Question: this method - 'doDayBegin(item.BranchId)' is taking long time to execute. So I am using 'Parallel.ForEach' to execute it parallel. When I am using normal 'foreach' loop its working fine but when i am using 'Parallel.ForEach' it showing this error
'''
public ActionResult Edit([DataSourceRequest] DataSourceRequest request)
{
try
{
JavaScriptSerializer js = new JavaScriptSerializer();
List<DB0010020Vm> _listDB0010020Vm = new List<DB0010020Vm>();
string dataDB0010020vm = Request.Form["griddetailsvm"];
if (!string.IsNullOrEmpty(dataDB0010020vm))
{
_listDB0010020Vm = js.Deserialize<List<DB0010020Vm>>(dataDB0010020vm).
Where(d => d.IsValid == "YES").ToList();
}
DateTime start = DateTime.UtcNow;
Parallel.ForEach(_listDB0010020Vm, item =>
{
doDayBegin(item.BranchId);
});
DateTime end = DateTime.UtcNow;
TimeSpan duration = end - start;
return Json(new
{
success = true,
message = "Day Begin Process Completed Successfully!" + duration
});
}
catch (Exception e)
{
return Json(new
{
success = false,
message = e.Message
});
}
}
public void doDayBegin(int BranchId)
{
var httpContext = System.Web.HttpContext.Current;
IDB0010020Repository _idDB0010020Repository = new DB0010020Repository();
IDB0010044Repository _idDB0010044Repository = new DB0010044Repository();
EBS.DAL.Model.DB0010020 branchDetails = _idDB0010020Repository.FindOne(d => d.BranchId == BranchId);
if (branchDetails == null)
{
ModelState.AddModelError("", "Branch not found!");
}
else
{
try
{
DateTime LastOpenDate = DateTime.ParseExact(Request.Form["LastOpenDate"].ToString(), "dd/MM/yyyy", CultureInfo.InvariantCulture);
// branchDetails.LastOpenDate = LastOpenDate;
// branchDetails.LastOpenDate = Convert.ToDateTime(Request.Form["LastOpenDate"].ToString());
}
catch (Exception e)
{
// branchDetails.LastOpenDate = Convert.ToDateTime("2014-07-25 00:00:00.000");
}
OperationStatus status = _idDB0010020Repository.UpdateAndSave(branchDetails);
if (status != null && !status.Status)
ModelState.AddModelError("Updation failed", status.ExceptionMessage);
}
EBS.DAL.Model.DB0010044 dayBegin = new DB0010044();
dayBegin.BankId = 1;
dayBegin.BranchId = BranchId;
dayBegin.DayBeginFlag = 1;
//added d
DateTime DayDate = DateTime.ParseExact(Request.Form["LastOpenDate"].ToString(), "dd/MM/yyyy", CultureInfo.InvariantCulture);
dayBegin.DayDate = DayDate;
//added d
// dayBegin.DayDate = Convert.ToDateTime(Request.Form["LastOpenDate"]);
dayBegin.DayEndFlag = 0;
dayBegin.DayEndStage = 1;
dayBegin.DayReopenFlag = 0;
OperationStatus status2 = _idDB0010044Repository.AddAndSave(dayBegin);
if (status2 != null && !status2.Status)
ModelState.AddModelError("Updation failed", status2.ExceptionMessage);
else
{
CreateInwardSessionsForBranch(BranchId);
CreateOutwardSessionsForBranch(BranchId);
}
}
'''
this is error

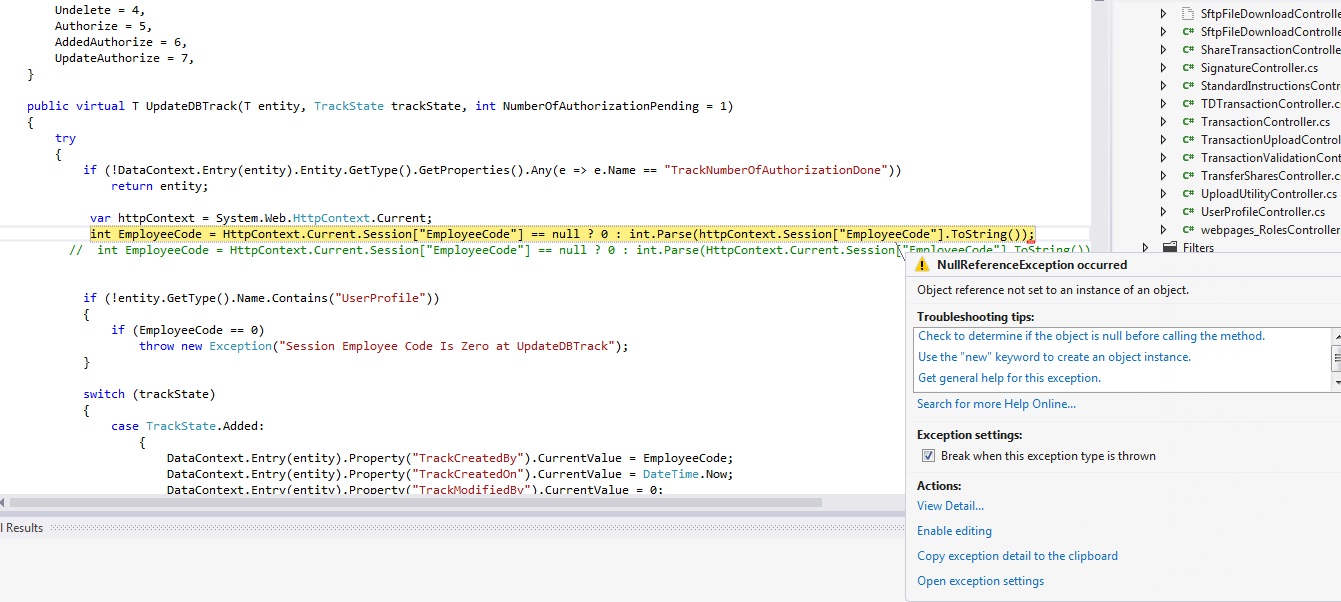
Answer: 'HttpContext.Current' is set per thread. So when you fire up more threads using 'Parallel.ForEach' your new threads can't access it that way. The solution would be to pass the needed values as parameters all the way instead of relying on 'HttpContext.Current' in your repositories.
There are several sources here on SO that covers this problem already.
<URL>
<URL>
<URL>